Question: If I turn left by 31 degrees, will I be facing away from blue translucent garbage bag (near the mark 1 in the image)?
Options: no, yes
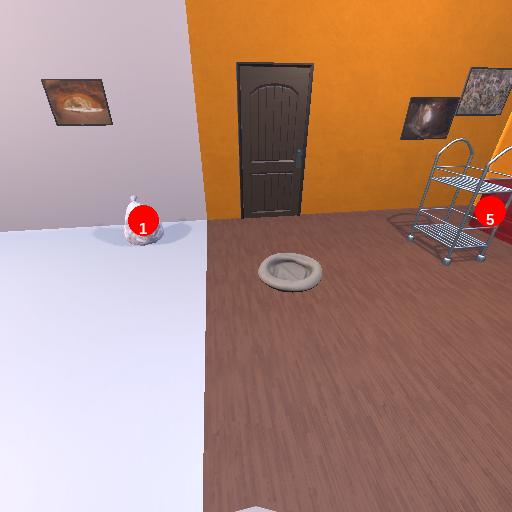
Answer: no